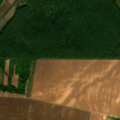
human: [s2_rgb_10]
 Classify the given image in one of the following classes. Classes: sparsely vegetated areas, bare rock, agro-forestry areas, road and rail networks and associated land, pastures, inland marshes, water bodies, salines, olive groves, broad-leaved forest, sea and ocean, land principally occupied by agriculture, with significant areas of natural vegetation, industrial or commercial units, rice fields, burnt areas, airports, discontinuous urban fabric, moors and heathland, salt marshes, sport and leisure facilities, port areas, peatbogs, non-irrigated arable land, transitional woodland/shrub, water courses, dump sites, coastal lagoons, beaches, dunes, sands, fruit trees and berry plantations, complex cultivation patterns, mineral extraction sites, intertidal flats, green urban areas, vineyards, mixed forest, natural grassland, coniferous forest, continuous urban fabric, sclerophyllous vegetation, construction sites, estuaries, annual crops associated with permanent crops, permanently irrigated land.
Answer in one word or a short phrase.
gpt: non-irrigated arable land, land principally occupied by agriculture, with significant areas of natural vegetation, broad-leaved forest